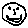
Label: smiley face